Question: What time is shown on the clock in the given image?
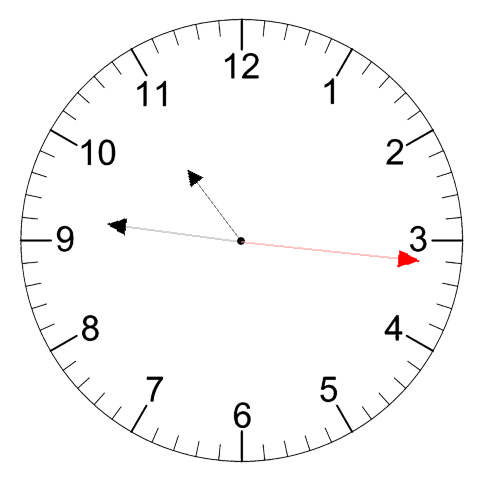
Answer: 10:46:16